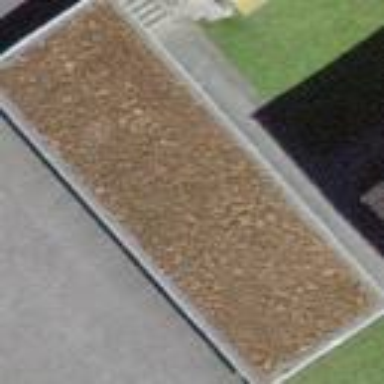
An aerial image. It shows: Flat roof building.